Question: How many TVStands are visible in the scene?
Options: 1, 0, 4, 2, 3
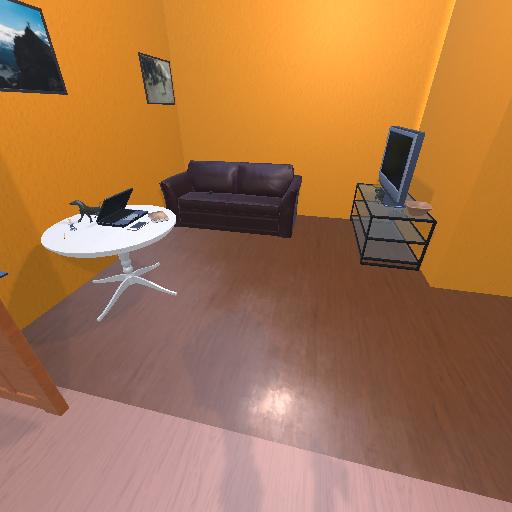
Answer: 1